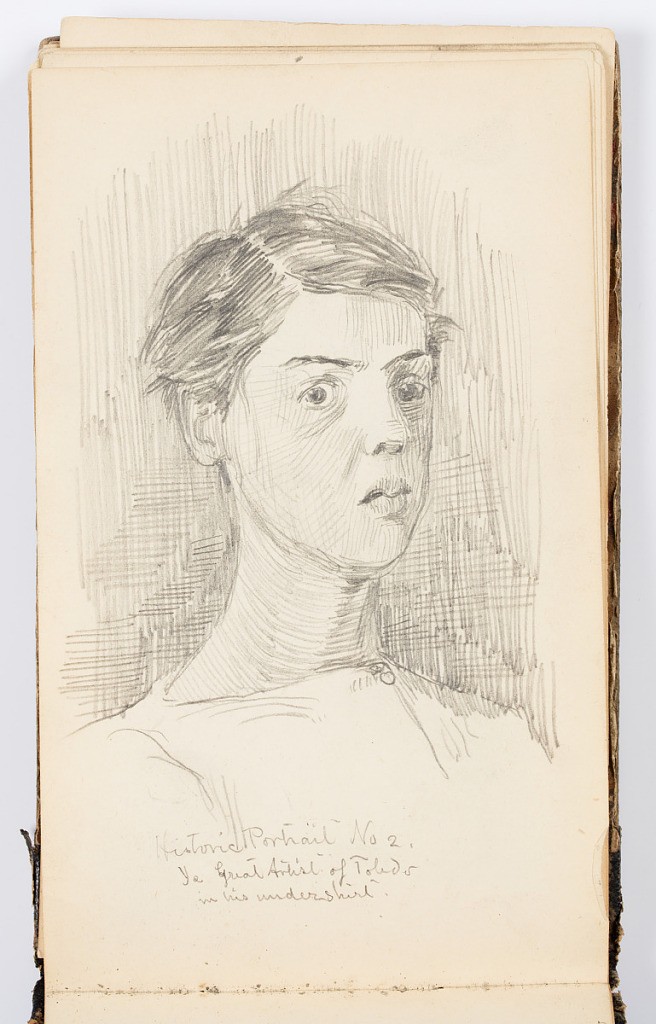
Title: Sketchbook Page: Historic Portrait No. 2 (Self-Portrait)
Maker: Kenyon Cox, American, 1856–1919
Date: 1875
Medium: Graphite on paper
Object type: Sketchbook folio
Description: Self-portrait of the artist in his undershirt.